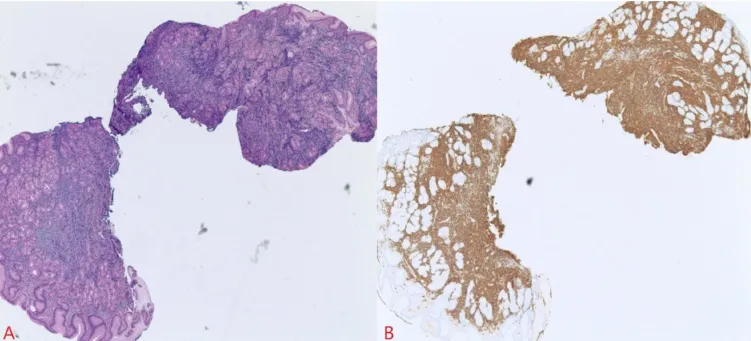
Section A shows mono-morphos small cell lymphoid infiltrate with slightly irregular nuclear contours and moderate pale cytoplasm (centrocyte-like morphology) infiltrating the lamina propria with focal infiltration of the epithelial structures while section B demonstrates CD20 diffusely positive in a monotonous population of B-cells.
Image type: pathology (immunostaining)